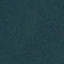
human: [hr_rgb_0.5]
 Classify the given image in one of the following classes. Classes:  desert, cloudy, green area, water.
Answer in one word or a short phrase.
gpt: green area